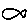
Label: fish